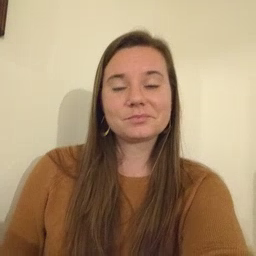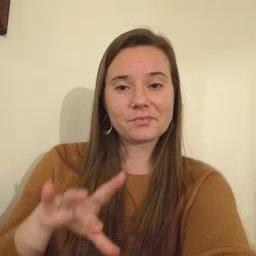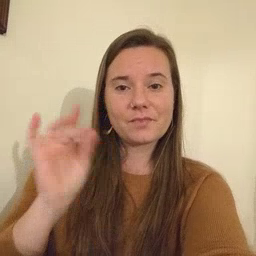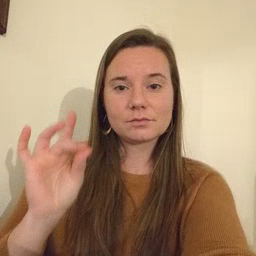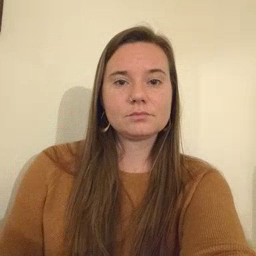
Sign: find